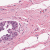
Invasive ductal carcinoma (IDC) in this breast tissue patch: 0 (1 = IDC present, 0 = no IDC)